Interaction volume radius: 10 \u00c5
Interaction volume height: 15 \u00c5
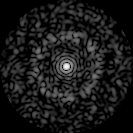
Disorder parameter: 0.8442